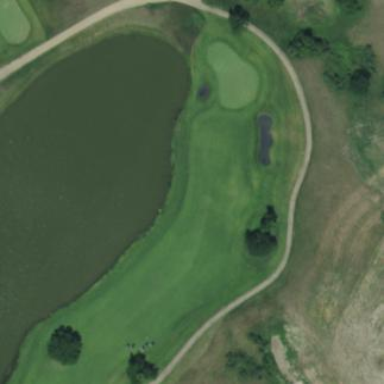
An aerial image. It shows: Rough grassy area used for golf.